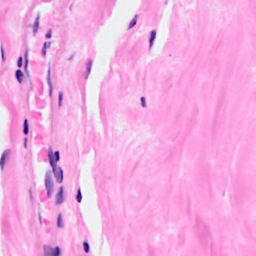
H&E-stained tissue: Breast